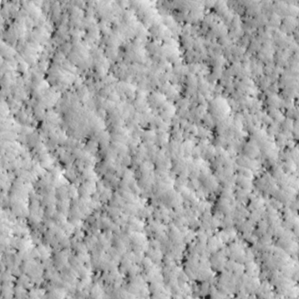
Label: non_frost